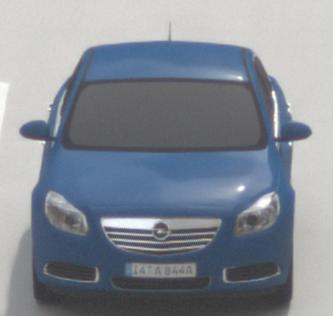
Make: Opel
Model: Insignia 1.6
Detailed model: Insignia (A) Notch Back
Model produced from: 2008/11
Model produced until: 2008/12
Doors: 4
Color: blue
Road condition: dry road
Daytime: morning or afternoon
Contrast: low contrast